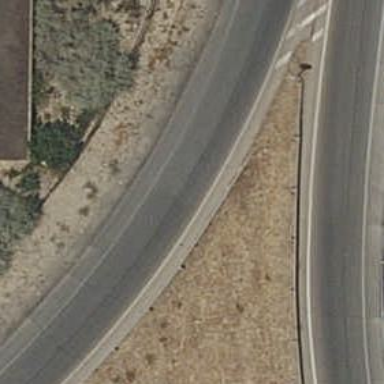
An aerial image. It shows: Asphalt motorway link.